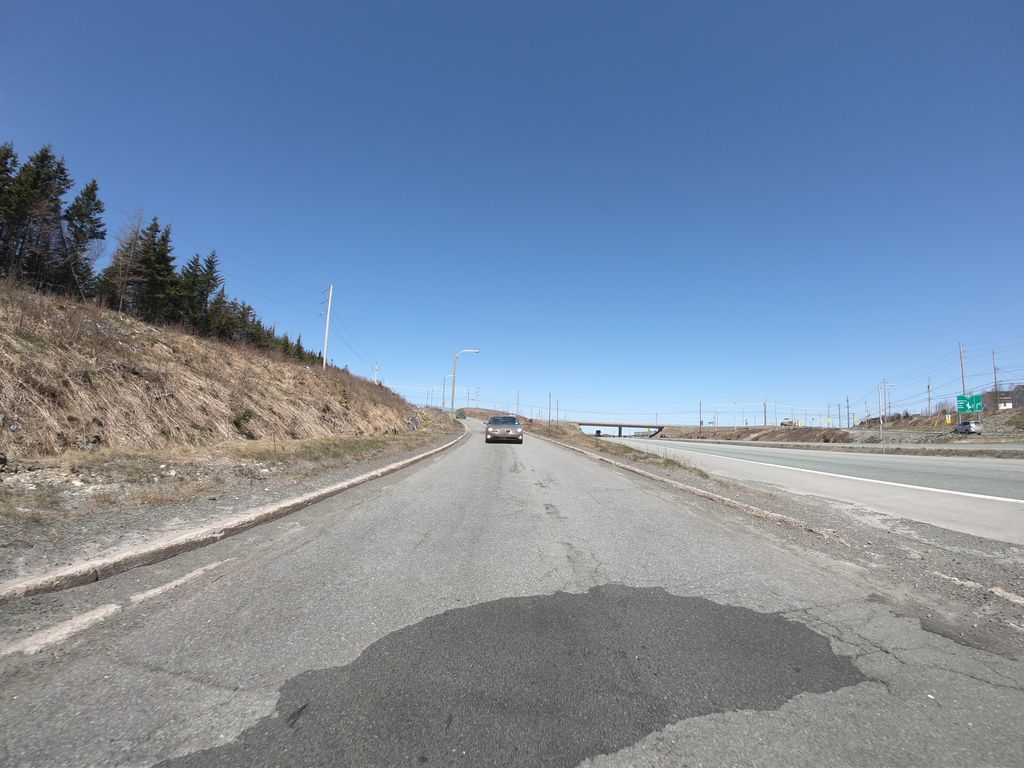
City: st_johns